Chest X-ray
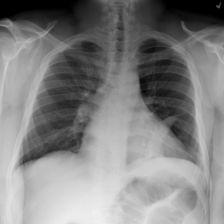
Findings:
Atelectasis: negative
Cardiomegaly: negative
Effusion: negative
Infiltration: negative
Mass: negative
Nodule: negative
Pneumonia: negative
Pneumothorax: negative
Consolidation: negative
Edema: negative
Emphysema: negative
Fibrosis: negative
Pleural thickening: negative
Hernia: negative